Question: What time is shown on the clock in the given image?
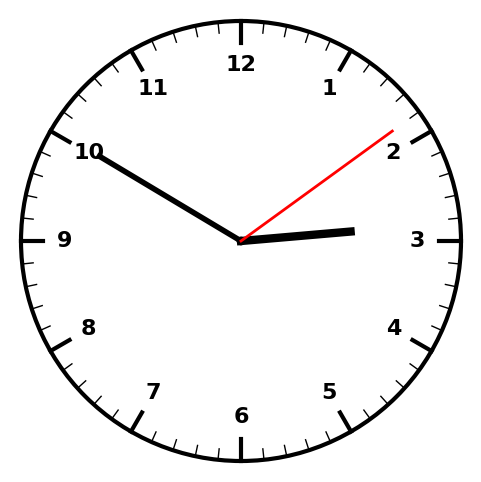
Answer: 02:50:09